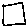
Label: square